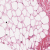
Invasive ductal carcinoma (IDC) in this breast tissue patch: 0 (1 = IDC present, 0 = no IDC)